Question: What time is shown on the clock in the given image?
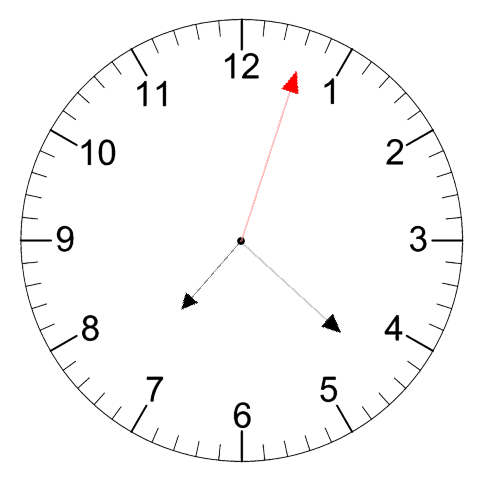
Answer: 07:22:03